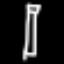
Label: pencil